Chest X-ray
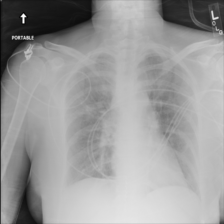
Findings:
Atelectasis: negative
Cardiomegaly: negative
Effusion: negative
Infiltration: negative
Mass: negative
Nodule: negative
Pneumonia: negative
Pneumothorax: negative
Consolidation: negative
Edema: negative
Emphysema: negative
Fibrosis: negative
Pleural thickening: negative
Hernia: negative